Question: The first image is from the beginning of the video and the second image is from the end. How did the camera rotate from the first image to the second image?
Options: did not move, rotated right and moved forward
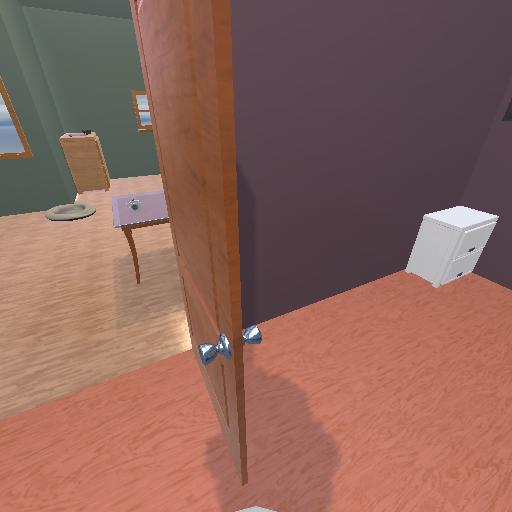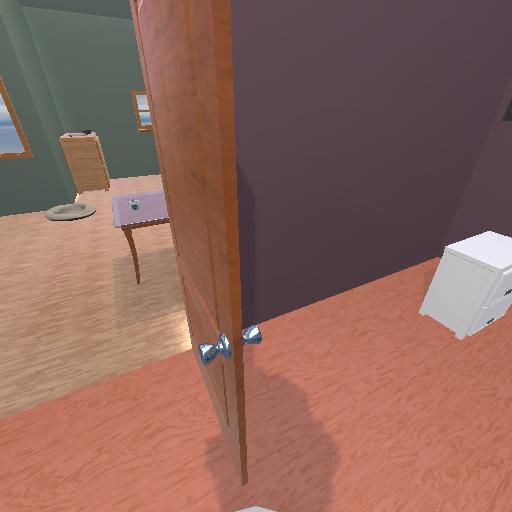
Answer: did not move